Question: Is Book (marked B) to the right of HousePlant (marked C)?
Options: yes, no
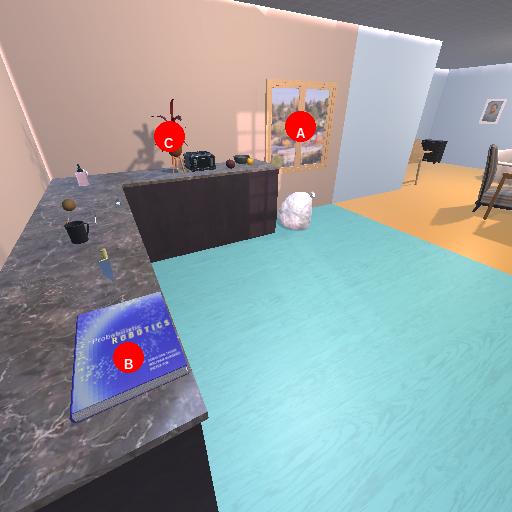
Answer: yes